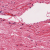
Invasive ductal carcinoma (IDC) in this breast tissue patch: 0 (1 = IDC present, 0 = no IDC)